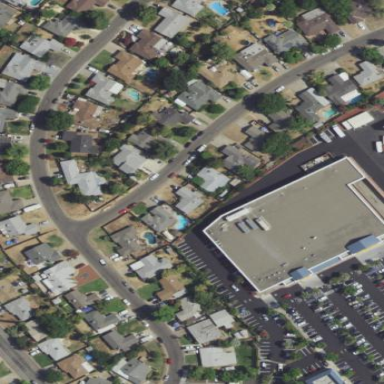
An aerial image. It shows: Supermarket building.